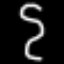
Label: squiggle